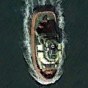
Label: civil